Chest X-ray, PA view. Patient: 63 years old, sex F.
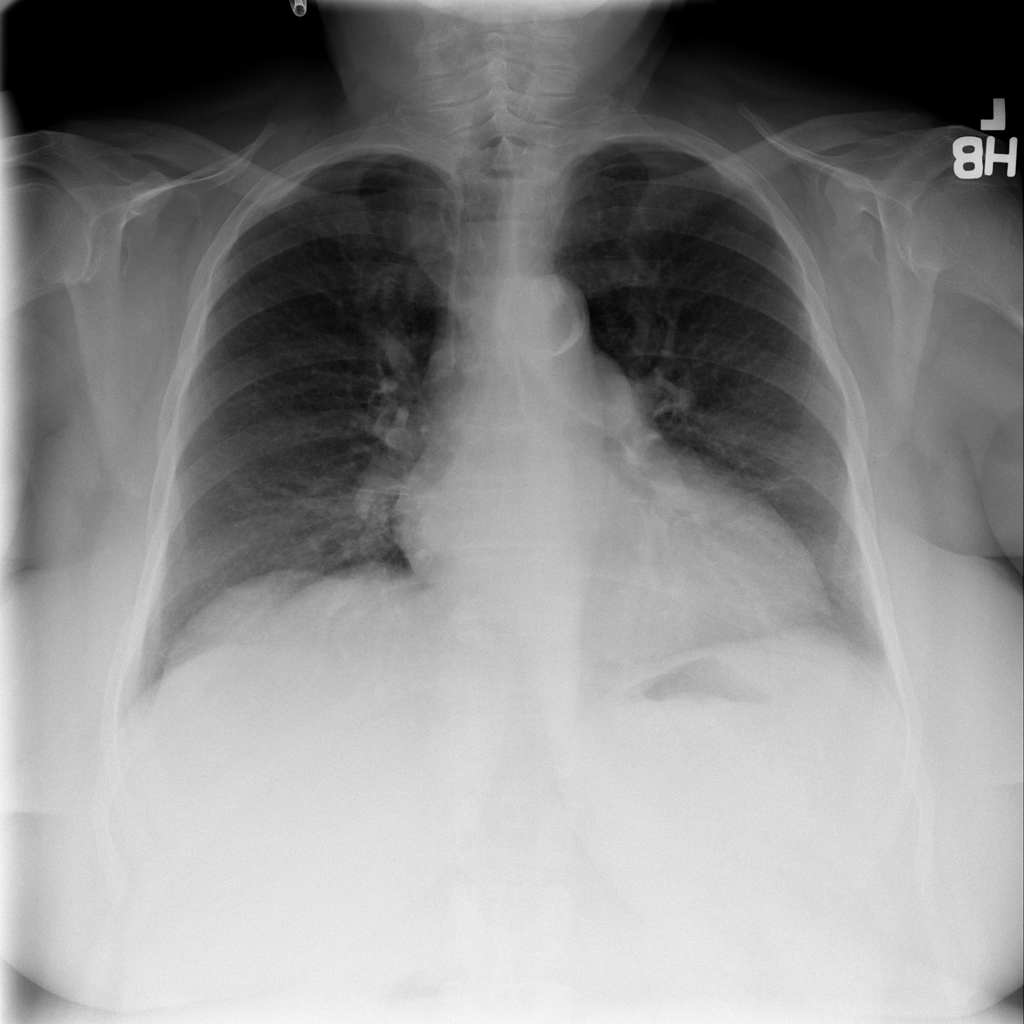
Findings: No Finding